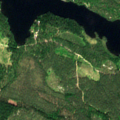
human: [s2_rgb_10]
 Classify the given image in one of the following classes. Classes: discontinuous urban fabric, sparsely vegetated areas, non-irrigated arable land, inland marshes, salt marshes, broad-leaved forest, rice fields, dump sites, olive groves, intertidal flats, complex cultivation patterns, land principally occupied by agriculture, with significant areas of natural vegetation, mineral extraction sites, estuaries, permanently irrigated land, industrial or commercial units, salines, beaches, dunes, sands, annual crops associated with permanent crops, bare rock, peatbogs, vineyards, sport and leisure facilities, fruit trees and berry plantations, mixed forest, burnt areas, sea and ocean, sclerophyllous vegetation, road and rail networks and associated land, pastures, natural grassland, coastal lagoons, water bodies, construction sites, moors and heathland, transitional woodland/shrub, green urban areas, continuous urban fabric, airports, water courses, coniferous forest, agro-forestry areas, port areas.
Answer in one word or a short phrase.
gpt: coniferous forest, water bodies